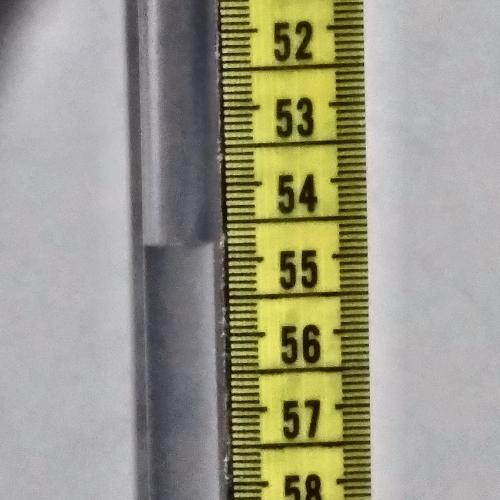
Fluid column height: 54.8 cm